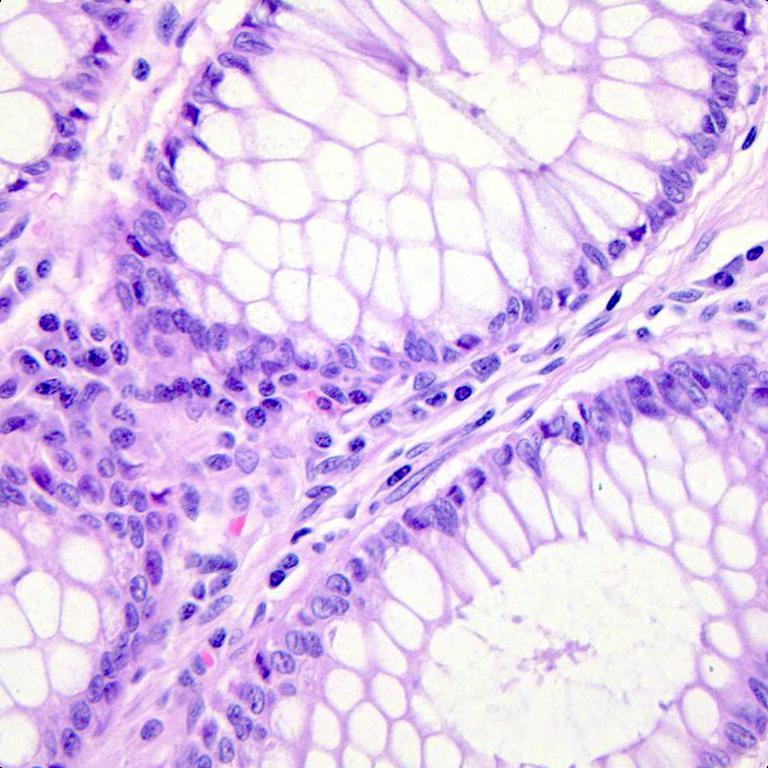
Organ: colon
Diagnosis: benign